Interaction volume radius: 5 \u00c5
Interaction volume height: 40 \u00c5
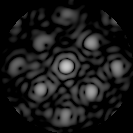
Disorder parameter: 0.2793